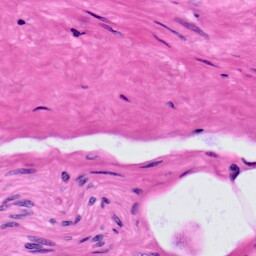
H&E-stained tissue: Prostate